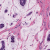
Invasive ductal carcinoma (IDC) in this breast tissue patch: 1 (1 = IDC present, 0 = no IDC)